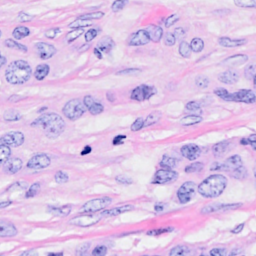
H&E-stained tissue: Breast